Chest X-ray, PA view. Patient: 44 years old, sex F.
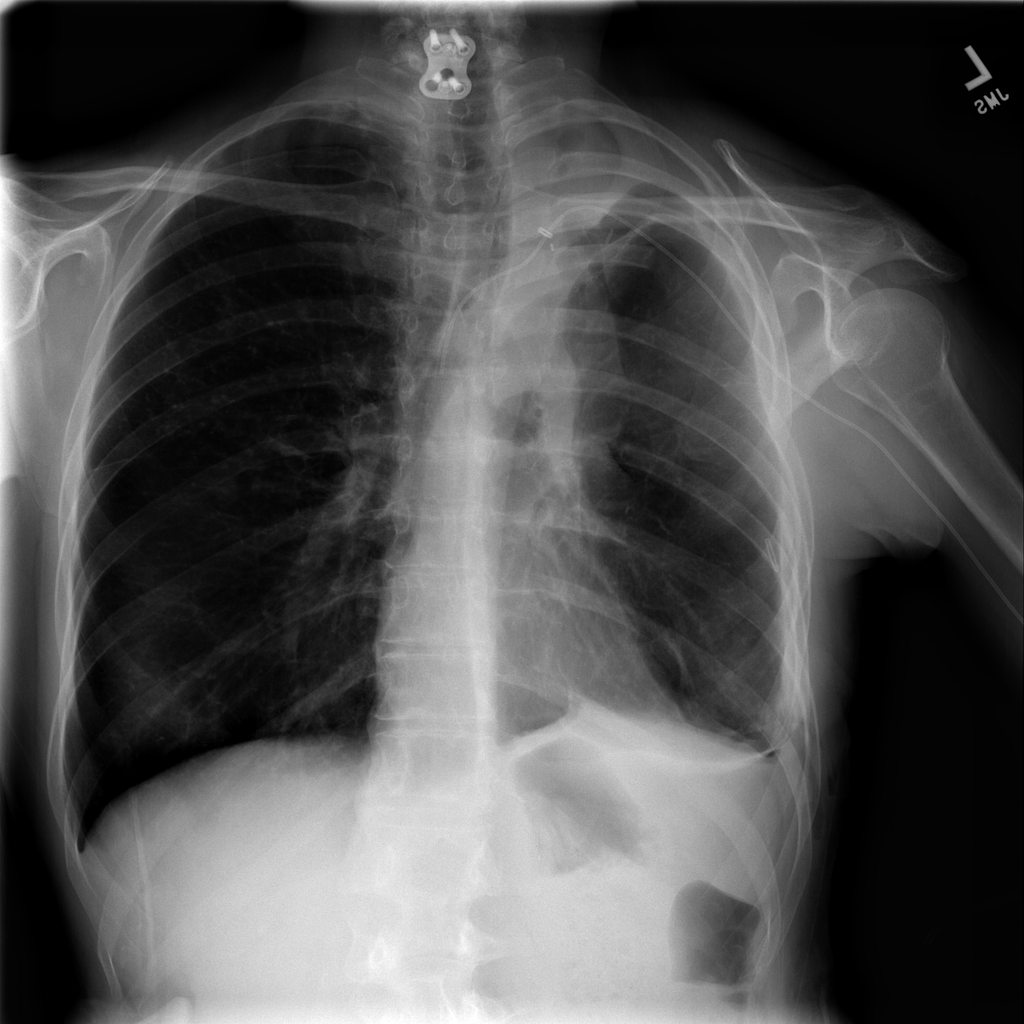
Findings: Effusion, Pneumothorax